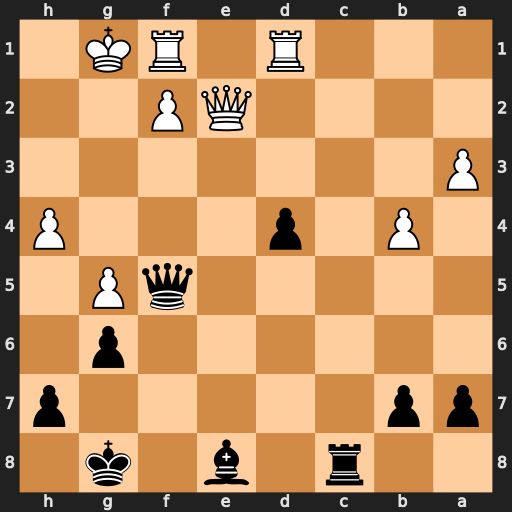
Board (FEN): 2r1b1k1/pp5p/6p1/5qP1/1P1p3P/P7/4QP2/3R1RK1
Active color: b
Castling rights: -
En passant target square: -
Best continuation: Bb5 Qa2+ Bc4 Qd2 Qg4+